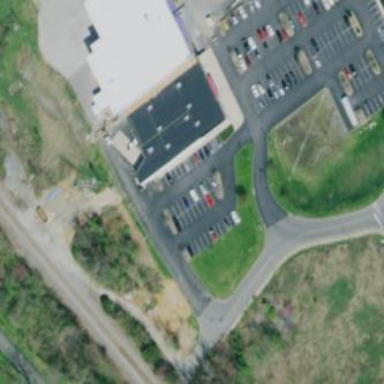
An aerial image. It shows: Fitness center building.